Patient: sex M, age 61
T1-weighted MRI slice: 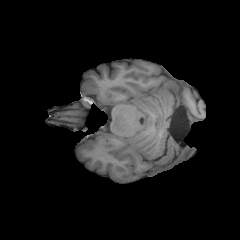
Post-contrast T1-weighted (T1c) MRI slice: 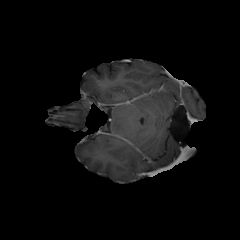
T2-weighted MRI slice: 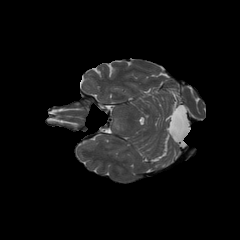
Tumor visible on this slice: no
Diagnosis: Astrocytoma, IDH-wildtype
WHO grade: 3